Platform: macOS
Application: Chrome
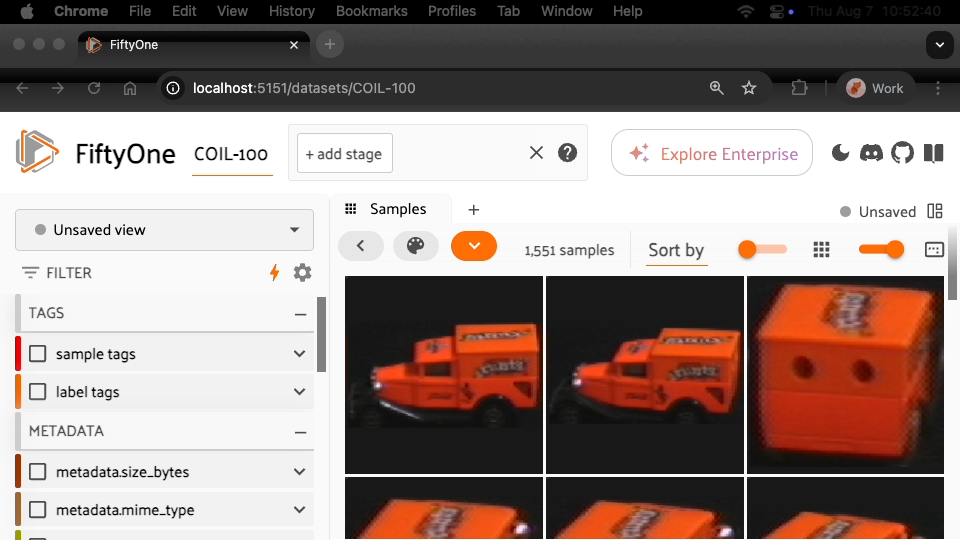
task_description: Locate the tags group in the sidebar
action_type: hover
element_info: Menu Item
steps_since_start: 1